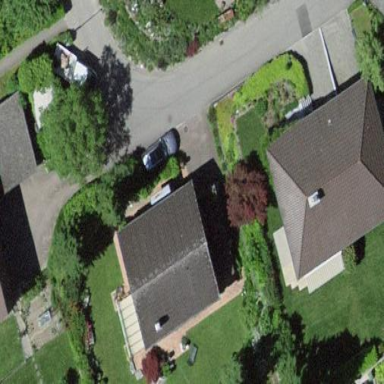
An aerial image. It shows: Residential building.